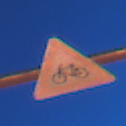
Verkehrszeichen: RadverkehrRechts
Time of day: Night
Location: Outdoor (Urban)
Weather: PartlyCloudy
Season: NotSpecified
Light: Artificial